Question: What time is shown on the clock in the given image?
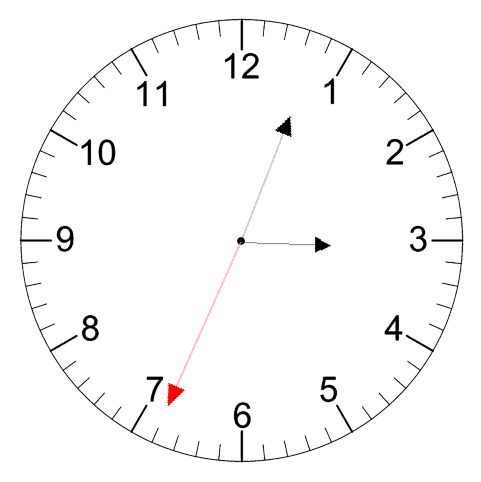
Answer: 03:03:34